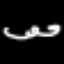
Label: squiggle